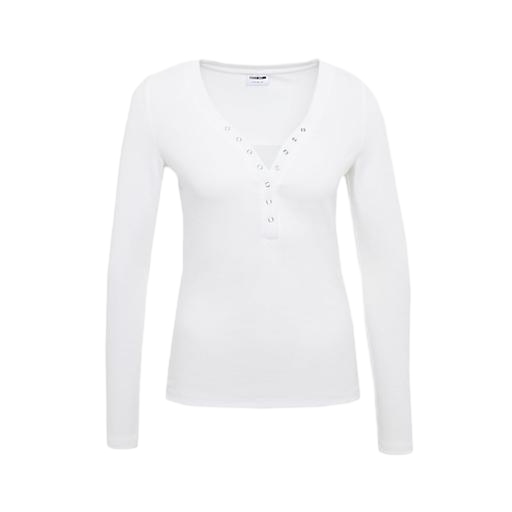
white henley long-sleeved ribbed-jersey top, white women's long-sleeve top, white v-neck long-sleeve top, white background